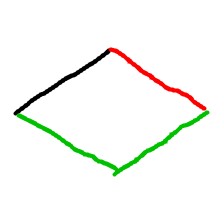
Shape: rhombus